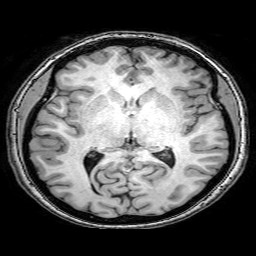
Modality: T1w
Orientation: coronal
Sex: female
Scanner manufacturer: philips
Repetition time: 0.008126 s
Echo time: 0.00372 s